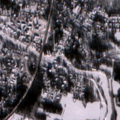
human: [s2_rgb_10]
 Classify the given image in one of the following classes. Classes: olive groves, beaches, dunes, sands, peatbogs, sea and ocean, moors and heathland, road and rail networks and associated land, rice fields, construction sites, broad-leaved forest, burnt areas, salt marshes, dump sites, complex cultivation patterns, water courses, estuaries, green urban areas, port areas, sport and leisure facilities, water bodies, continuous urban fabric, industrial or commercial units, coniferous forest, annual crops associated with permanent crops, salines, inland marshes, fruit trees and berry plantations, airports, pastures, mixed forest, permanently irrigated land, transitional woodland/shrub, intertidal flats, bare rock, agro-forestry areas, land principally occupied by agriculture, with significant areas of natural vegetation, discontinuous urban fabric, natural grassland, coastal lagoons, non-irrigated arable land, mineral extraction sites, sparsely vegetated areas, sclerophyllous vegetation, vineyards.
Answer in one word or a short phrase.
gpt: discontinuous urban fabric, land principally occupied by agriculture, with significant areas of natural vegetation, mixed forest, water courses